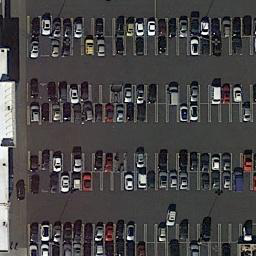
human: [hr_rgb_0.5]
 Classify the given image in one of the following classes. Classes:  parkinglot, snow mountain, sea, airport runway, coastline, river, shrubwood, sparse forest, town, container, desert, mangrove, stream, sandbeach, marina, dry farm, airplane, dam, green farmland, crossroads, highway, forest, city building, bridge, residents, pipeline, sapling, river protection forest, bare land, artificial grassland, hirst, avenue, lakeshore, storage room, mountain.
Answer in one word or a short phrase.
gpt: parkinglot